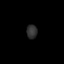
Tissue: prostate
Cell type: Myeloid cells
Senescence score: 0.7679
Nuclear area (px): 146
Mean DAPI intensity: 48.247